Question: i have error in func createDetailView() this function
'''
func handleProductGesture(recognizer : UISwipeGestureRecognizer)
{
if(UISwipeGestureRecognizerDirection.Left == recognizer.direction)
{
self.rightScrollBtnPressed(nil)
}
if(UISwipeGestureRecognizerDirection.Right == recognizer.direction)
{
self.leftScrollBtnPressed(nil)
}
}
func createDetailView()
{
scrollView.contentSize = CGSizeMake(CGFloat(320*(pageImages.count)), scrollView.frame.height)
scrollView.showsHorizontalScrollIndicator = false
scrollView.scrollEnabled = false
scrollView.bounces = false
let rightSwipe = UITapGestureRecognizer(target: self, action: Selector(handleProductGesture()))
rightSwipe.direction = UISwipeGestureRecognizerDirection.Right
rightSwipe.delegate = self
view.addGestureRecognizer(rightSwipe)
let leftSwipe = UITapGestureRecognizer(target: self, action: Selector(handleProductGesture()))
leftSwipe.direction = UISwipeGestureRecognizerDirection.Left
leftSwipe.delegate = self
view.addGestureRecognizer(leftSwipe)
next = indexNumber-1
self.rightScrollBtnPressed(nil)
}
'''
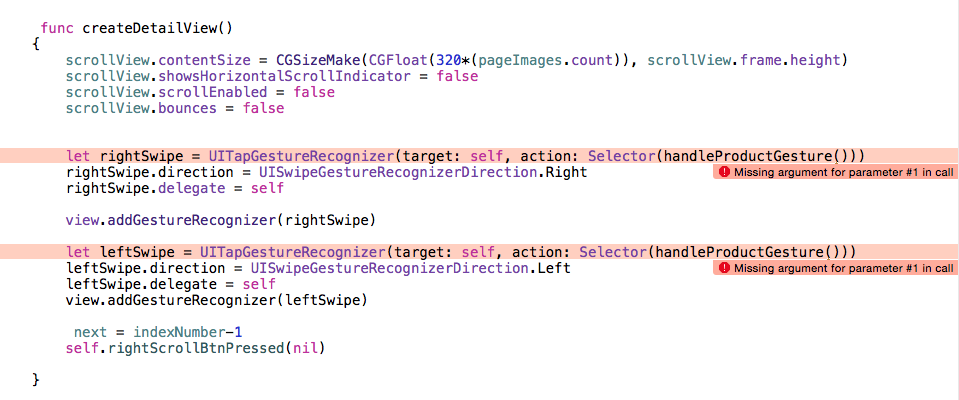
Answer: The issue is with your selector passing code. You need to specify the method names as string there, in your code you are trying to invoke it.
Change those to:
'''
let rightSwipe = UITapGestureRecognizer(target: self, action: Selector("handleProductGesture:"))
let leftSwipe = UITapGestureRecognizer(target: self, action: Selector("handleProductGesture:"))
'''